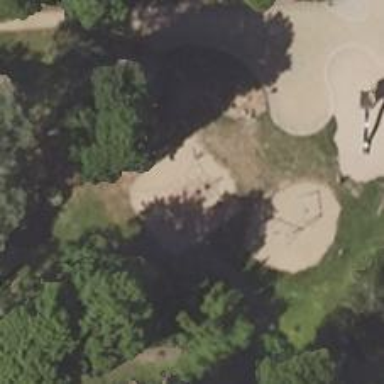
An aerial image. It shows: Playground featuring climbing frame.